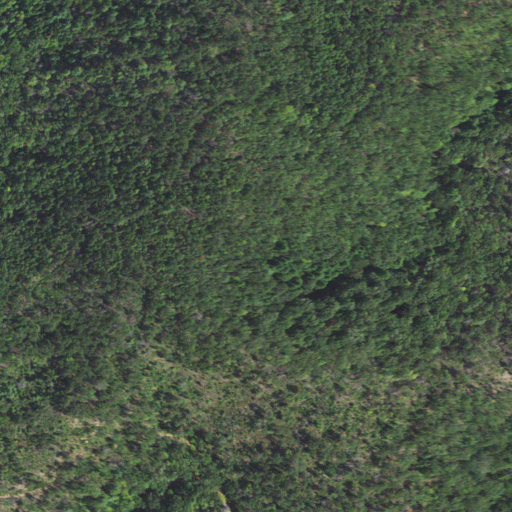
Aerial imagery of mountain in North Carolina named Simms Hill containing deciduous forest, mixed forest, evergreen forest, and shrub